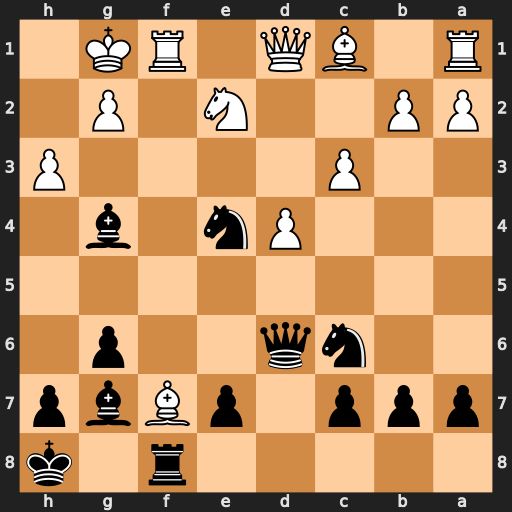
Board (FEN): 5r1k/ppp1pBbp/2nq2p1/8/3Pn1b1/2P4P/PP2N1P1/R1BQ1RK1
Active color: b
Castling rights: -
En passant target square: -
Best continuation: Bxe2 Qxe2 Ng3